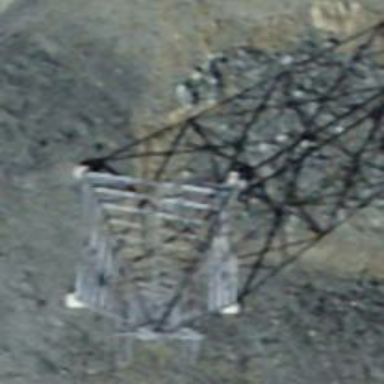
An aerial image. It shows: Pylon for aerialway.